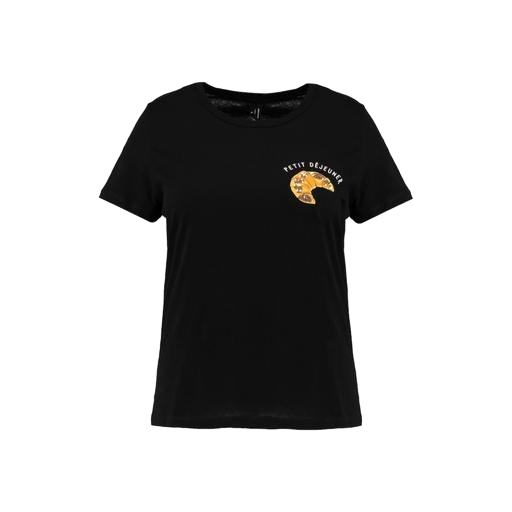
pizza t-shirt, black plus size printed t-shirt only macy, black printed t-shirt, white background